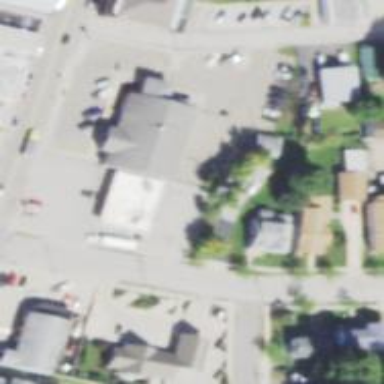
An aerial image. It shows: Post office.